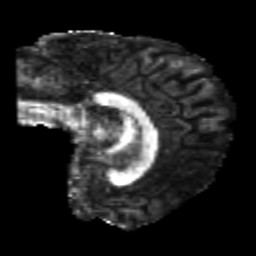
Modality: FA
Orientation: sagittal
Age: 25
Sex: male
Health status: healthy
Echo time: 0.074 s